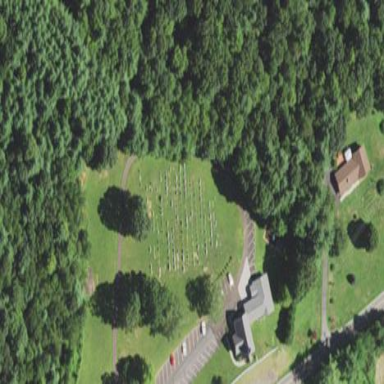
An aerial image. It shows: Grave yard.